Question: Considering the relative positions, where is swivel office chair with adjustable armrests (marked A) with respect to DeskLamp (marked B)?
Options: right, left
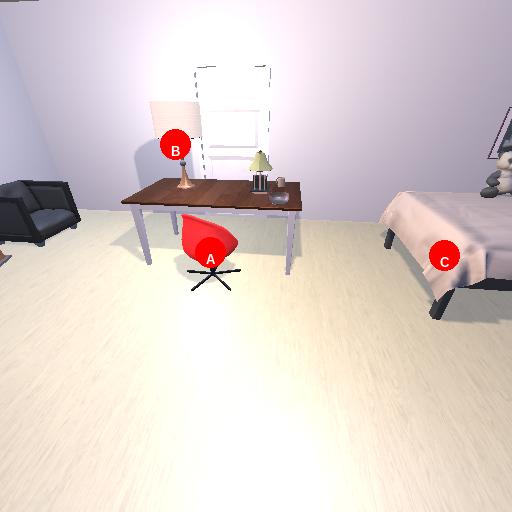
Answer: right